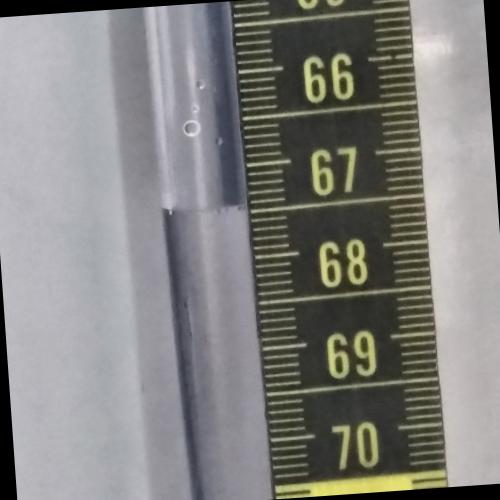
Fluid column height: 67.4 cm